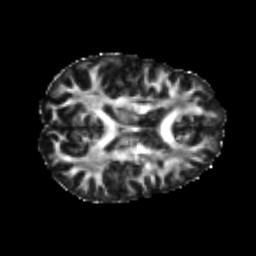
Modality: FA
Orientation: axial
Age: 22
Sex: female
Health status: healthy
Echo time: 0.074 s